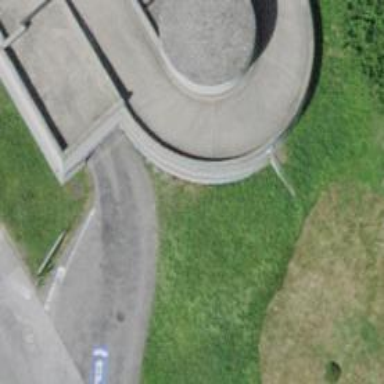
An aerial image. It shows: Parking entrance.